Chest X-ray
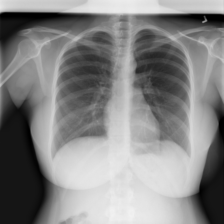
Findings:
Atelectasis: negative
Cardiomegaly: negative
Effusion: negative
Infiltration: negative
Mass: negative
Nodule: negative
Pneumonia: negative
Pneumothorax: negative
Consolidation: negative
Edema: negative
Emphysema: negative
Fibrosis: negative
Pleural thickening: negative
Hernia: negative